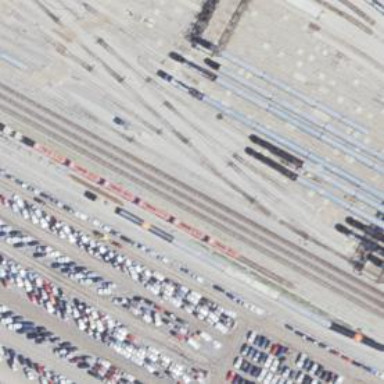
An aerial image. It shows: Railway yard in service.